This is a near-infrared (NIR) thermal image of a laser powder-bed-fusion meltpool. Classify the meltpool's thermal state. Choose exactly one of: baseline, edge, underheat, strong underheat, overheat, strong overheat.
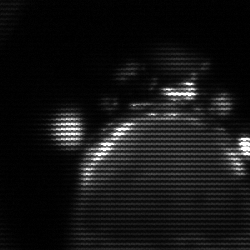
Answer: edge